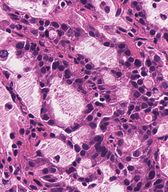
Tumor epithelial tissue: yes
Tumor-associated stroma tissue: no
Normal tissue: no